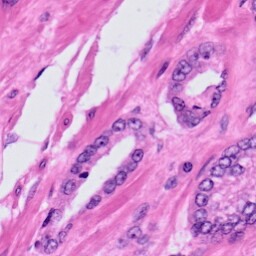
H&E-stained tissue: Prostate